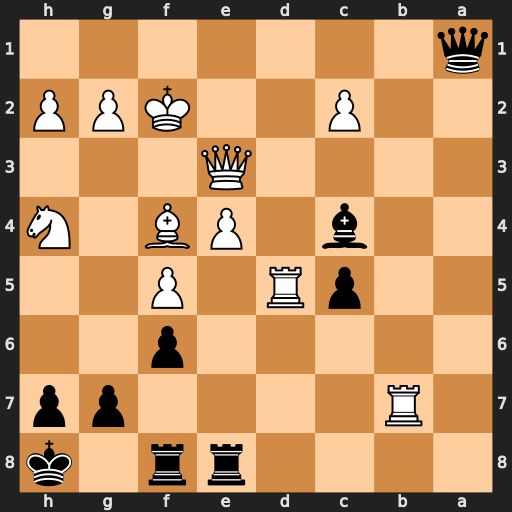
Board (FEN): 4rr1k/1R4pp/5p2/2pR1P2/2b1PB1N/4Q3/2P2KPP/q7
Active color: b
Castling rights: -
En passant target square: -
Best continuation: Qf1+ Kg3 Bxd5